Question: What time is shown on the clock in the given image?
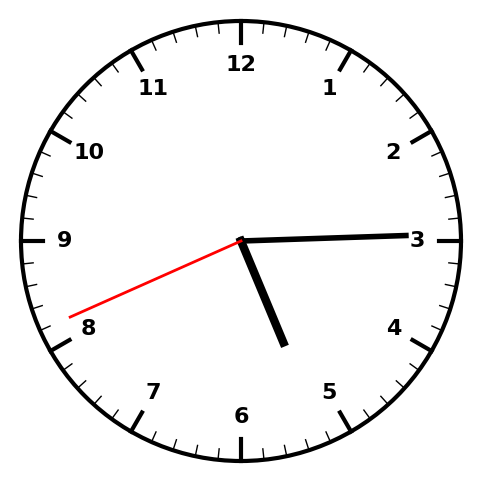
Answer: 05:14:41